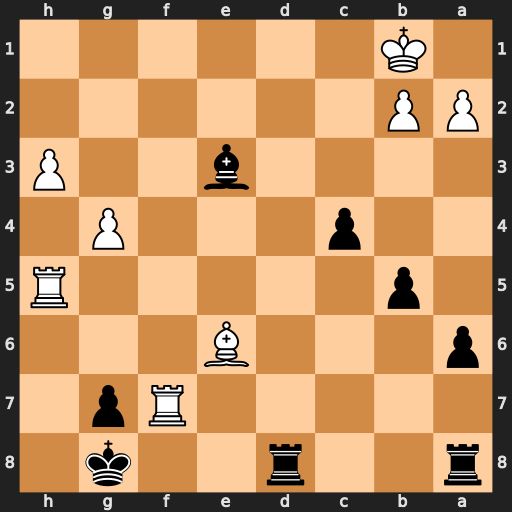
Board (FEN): r2r2k1/5Rp1/p3B3/1p5R/2p3P1/4b2P/PP6/1K6
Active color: b
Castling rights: -
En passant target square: -
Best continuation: Rd1+ Kc2 Rc1#